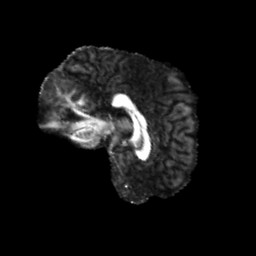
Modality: FA
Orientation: sagittal
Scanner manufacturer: siemens
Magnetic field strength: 3 T
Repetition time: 4 s
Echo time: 0.0594 s